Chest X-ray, AP view. Patient: 19 years old, sex M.
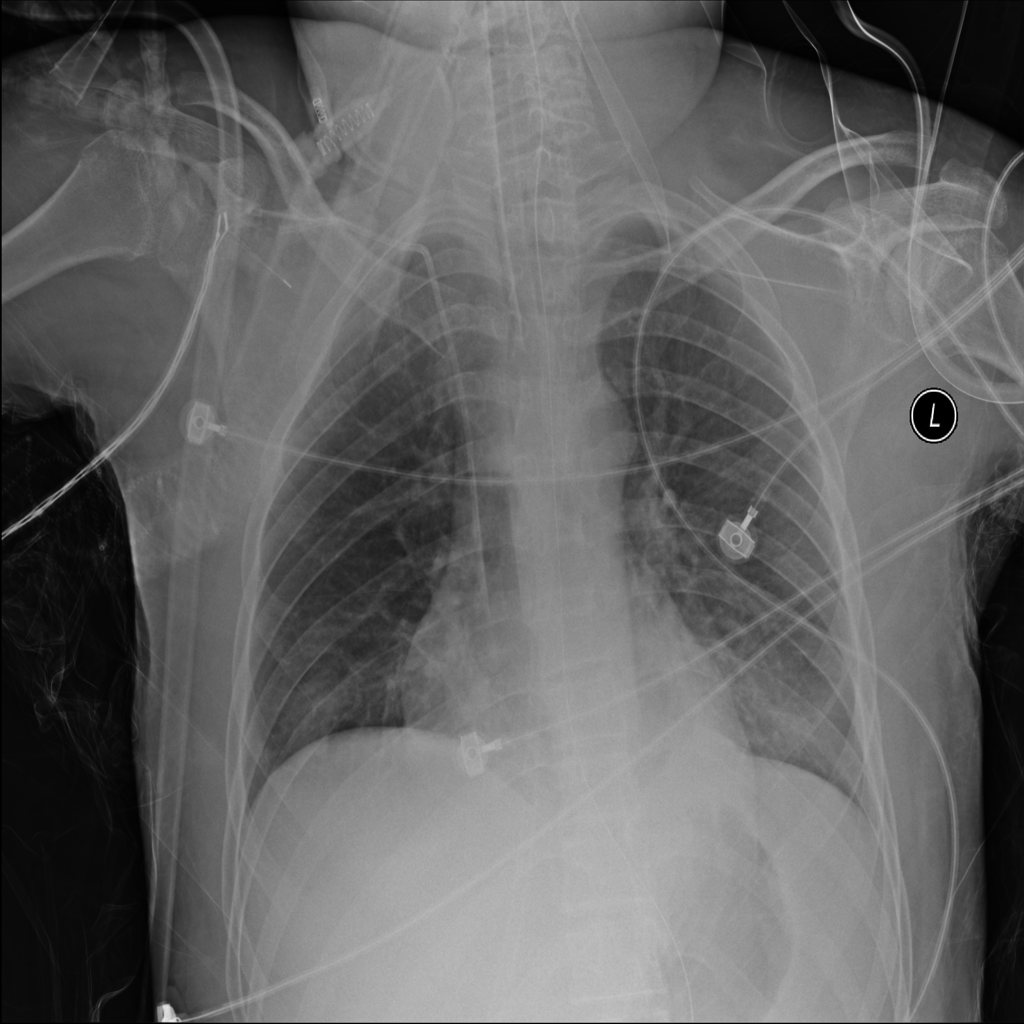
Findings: Atelectasis, Infiltration